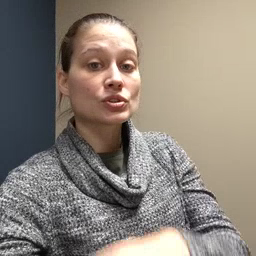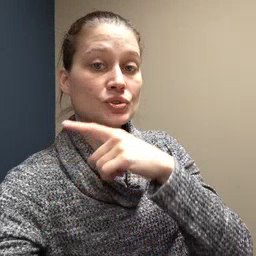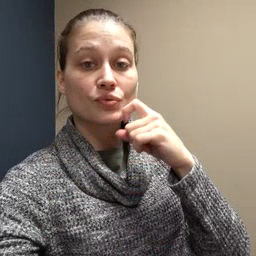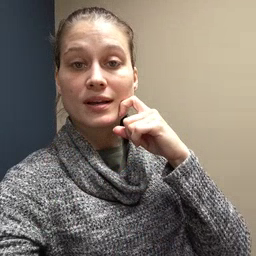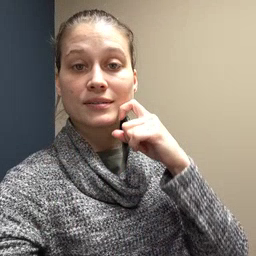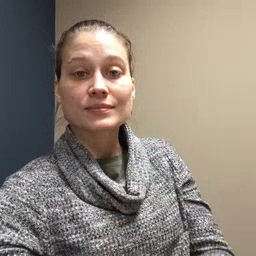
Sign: dry